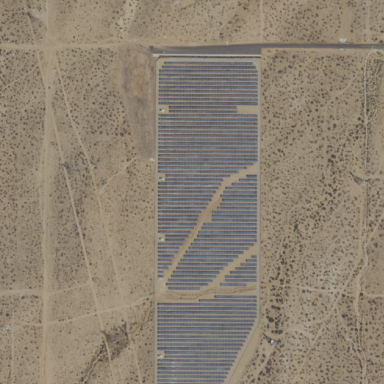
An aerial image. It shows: Solar power plant enclosed by fence. The plant generates electricity using photovoltaic technology.